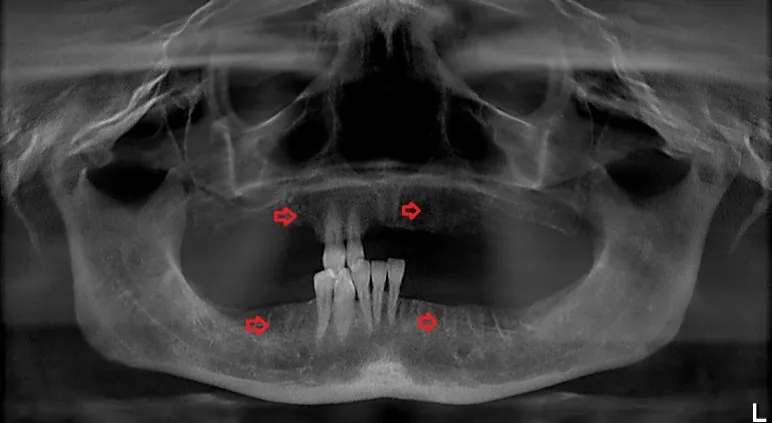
Panoramic radiograph (performed in August 2017) after the second alveolar decortication, 5 months after first surgical approach, presenting the remaining vital alveolar bone of the mandible and maxilla.
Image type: radiology (x_ray)